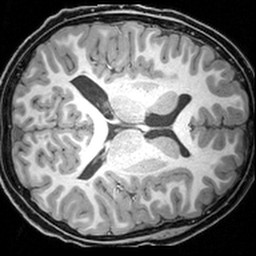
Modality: T1w
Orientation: axial
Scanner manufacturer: siemens
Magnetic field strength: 3 T
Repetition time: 1.9 s
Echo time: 0.00397 s